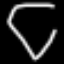
Label: diamond